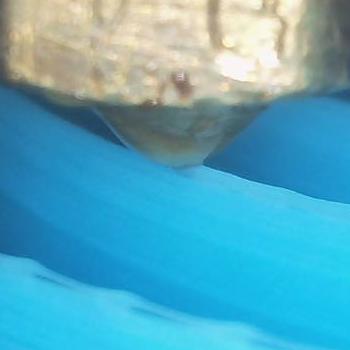
Flow rate: 42%